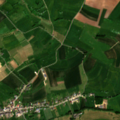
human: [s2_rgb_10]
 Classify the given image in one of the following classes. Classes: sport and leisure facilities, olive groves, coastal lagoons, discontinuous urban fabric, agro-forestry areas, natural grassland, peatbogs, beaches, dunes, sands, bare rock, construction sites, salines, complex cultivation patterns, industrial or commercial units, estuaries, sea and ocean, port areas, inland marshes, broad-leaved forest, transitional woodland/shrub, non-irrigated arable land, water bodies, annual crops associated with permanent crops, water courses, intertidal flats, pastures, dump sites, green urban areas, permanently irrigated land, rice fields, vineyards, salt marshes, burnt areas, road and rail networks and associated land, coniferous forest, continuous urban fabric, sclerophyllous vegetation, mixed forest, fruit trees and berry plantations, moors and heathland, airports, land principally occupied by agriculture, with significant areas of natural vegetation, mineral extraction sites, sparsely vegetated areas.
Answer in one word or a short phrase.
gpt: discontinuous urban fabric, complex cultivation patterns, land principally occupied by agriculture, with significant areas of natural vegetation